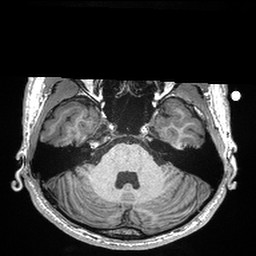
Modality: T1w
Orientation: coronal
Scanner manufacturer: siemens
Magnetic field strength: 3 T
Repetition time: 2.3 s
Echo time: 0.00298 s